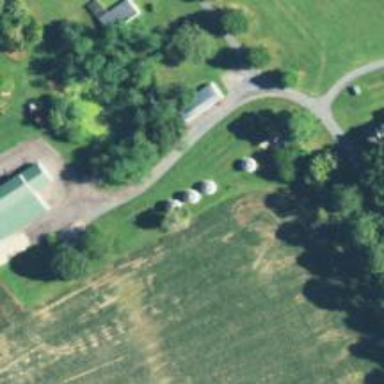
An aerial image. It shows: Farmyard with historic significance.